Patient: sex M, age 79
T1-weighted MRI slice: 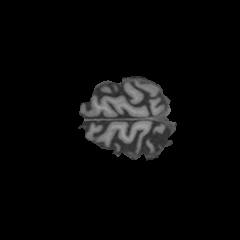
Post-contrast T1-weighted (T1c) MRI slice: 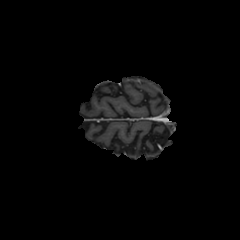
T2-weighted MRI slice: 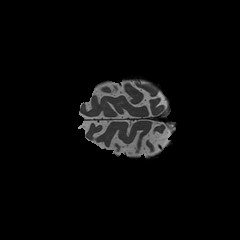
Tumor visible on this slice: no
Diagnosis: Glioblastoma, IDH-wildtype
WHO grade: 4